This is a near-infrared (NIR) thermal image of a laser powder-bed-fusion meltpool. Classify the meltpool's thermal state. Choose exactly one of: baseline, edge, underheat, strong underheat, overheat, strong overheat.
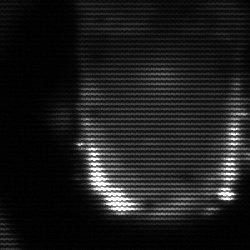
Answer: baseline